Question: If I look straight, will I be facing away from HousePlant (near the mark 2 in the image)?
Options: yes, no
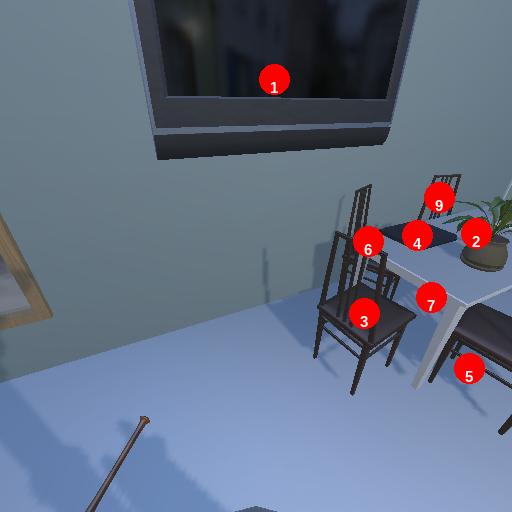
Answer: yes